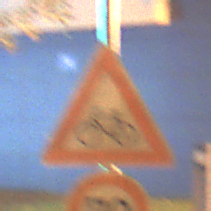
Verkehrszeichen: RadverkehrRechts
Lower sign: Geschwindigkeit70
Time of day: Night
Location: Outdoor (Urban)
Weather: PartlyCloudy
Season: NotSpecified
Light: Artificial